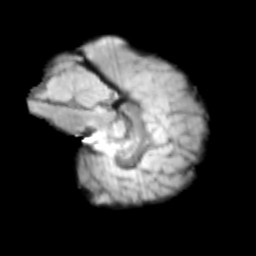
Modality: T2w
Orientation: sagittal
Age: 10
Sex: female
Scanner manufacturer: siemens
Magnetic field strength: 3 T
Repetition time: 3.8 s
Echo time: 0.07 s